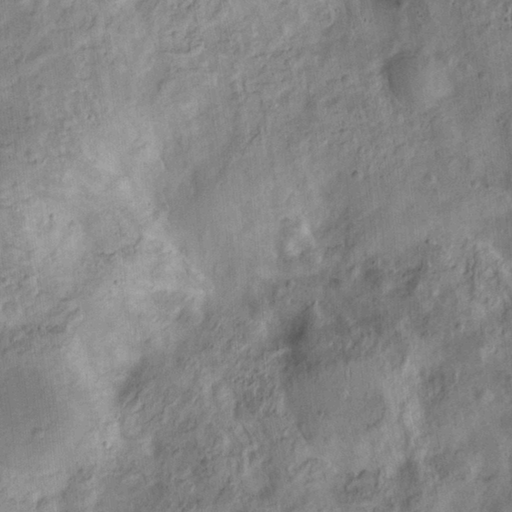
Objects detected: cone